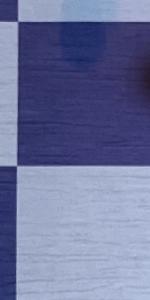
Label: Empty